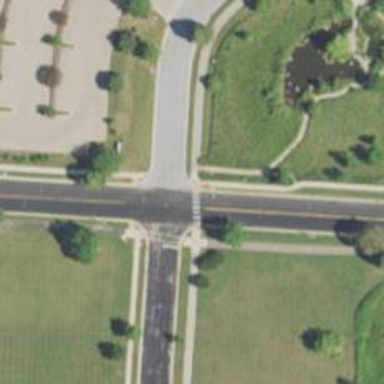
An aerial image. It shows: Footway crossing.